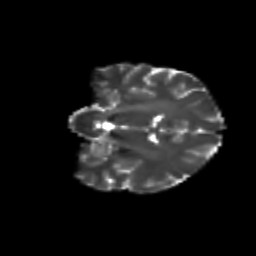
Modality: T2w
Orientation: coronal
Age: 25
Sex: female
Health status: healthy
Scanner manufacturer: siemens
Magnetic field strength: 3 T
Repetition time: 8.6 s
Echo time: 0.095 s